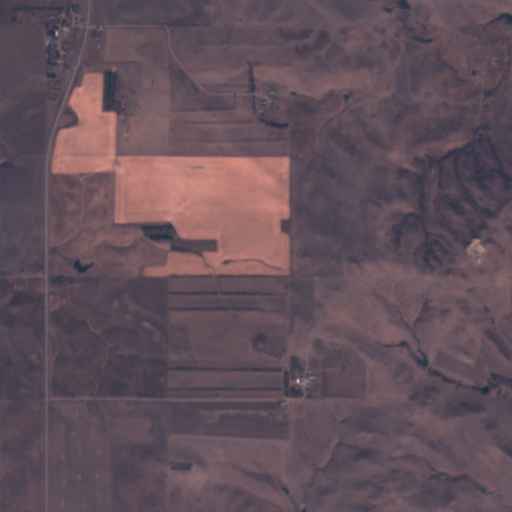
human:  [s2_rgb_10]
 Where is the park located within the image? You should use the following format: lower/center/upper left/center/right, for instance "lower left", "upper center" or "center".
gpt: The park is located in the upper left of the image.
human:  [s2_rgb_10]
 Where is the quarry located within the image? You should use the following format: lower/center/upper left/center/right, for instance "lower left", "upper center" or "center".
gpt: The quarry is located in the center right of the image.
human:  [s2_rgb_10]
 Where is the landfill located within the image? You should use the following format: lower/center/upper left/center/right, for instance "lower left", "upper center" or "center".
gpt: There is no landfill in the image.